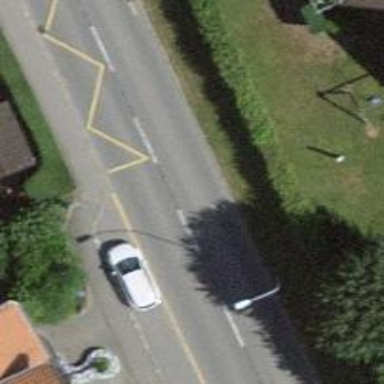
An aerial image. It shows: Bus stop with designated public transport stop position.